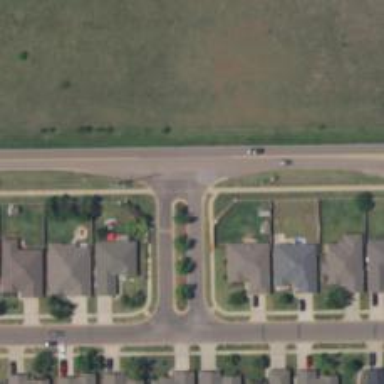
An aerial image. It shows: Residential road.